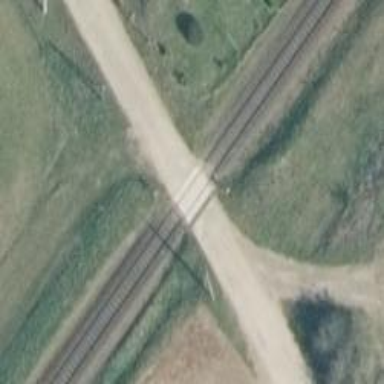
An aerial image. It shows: Railway level crossing.